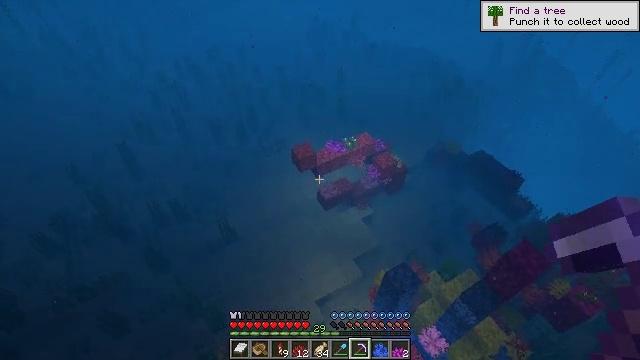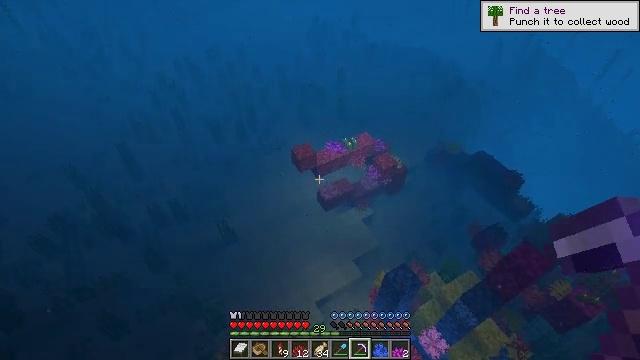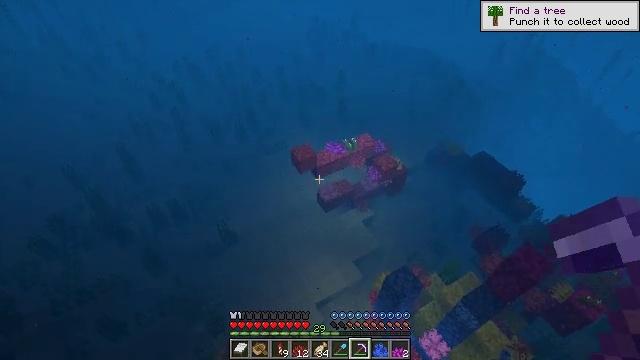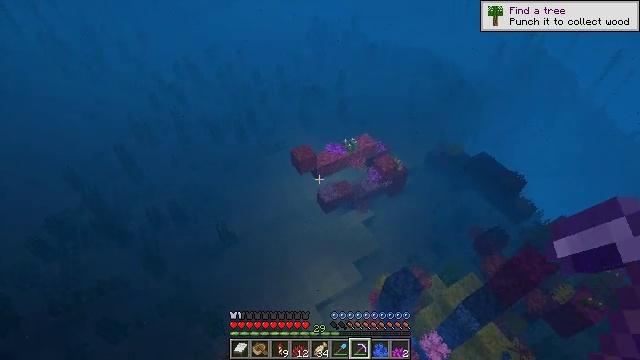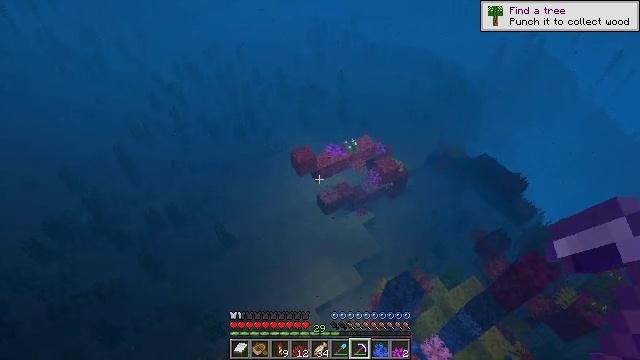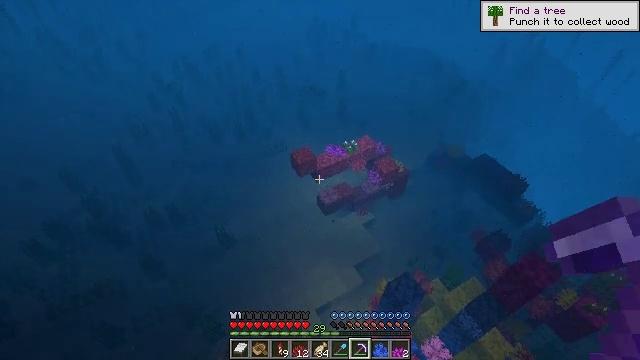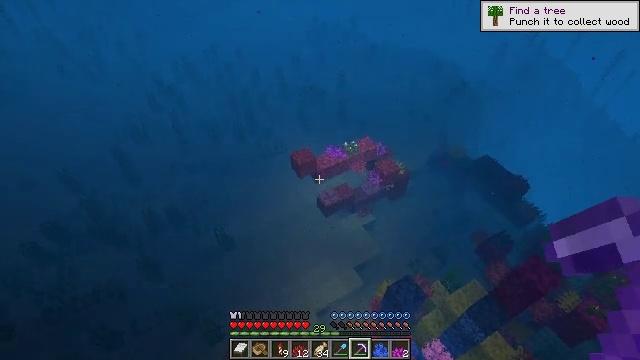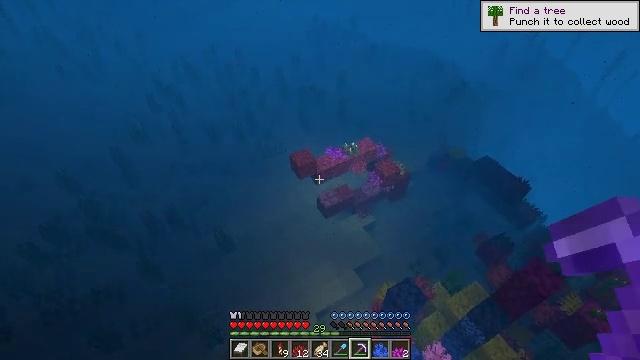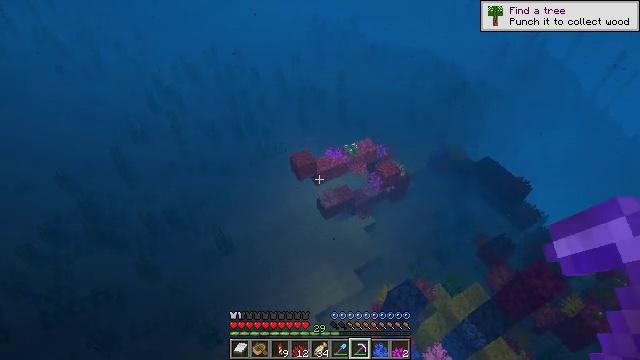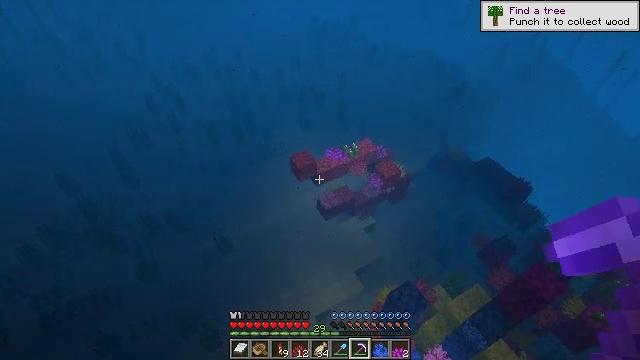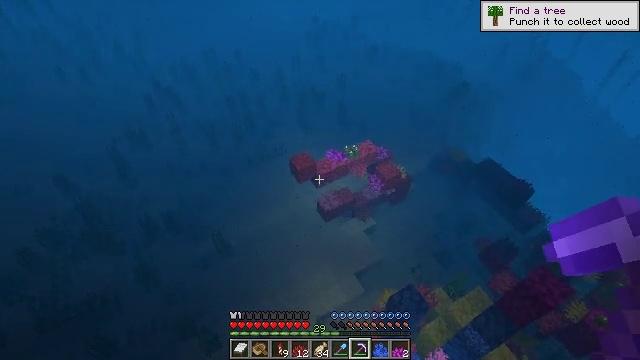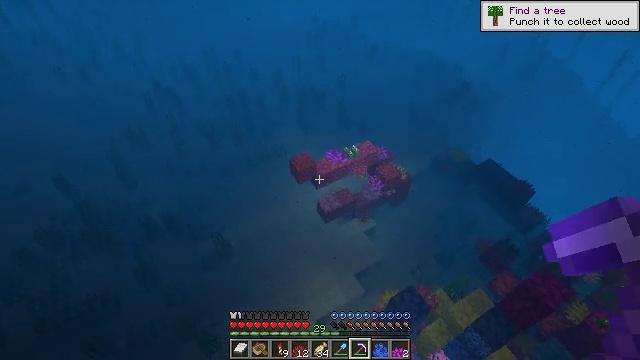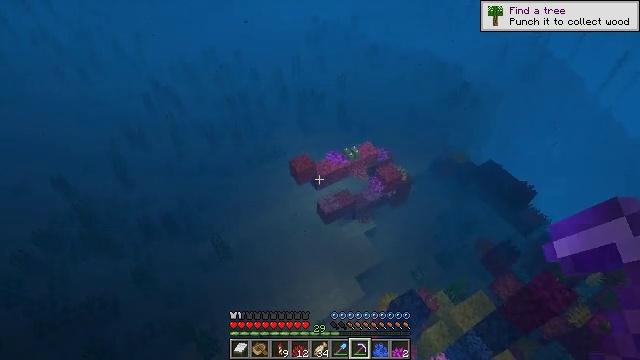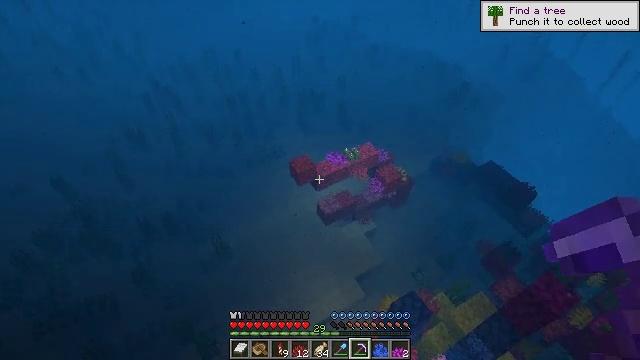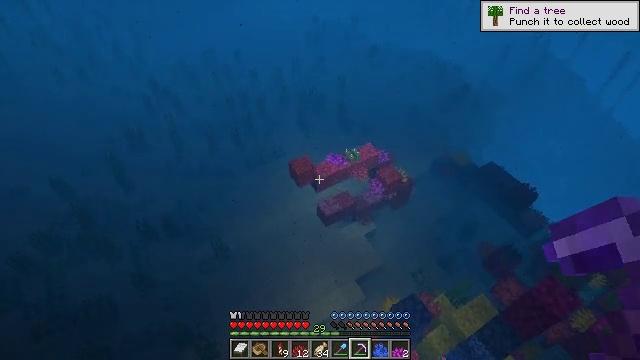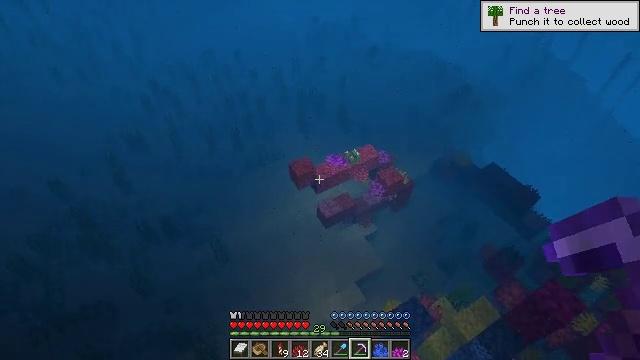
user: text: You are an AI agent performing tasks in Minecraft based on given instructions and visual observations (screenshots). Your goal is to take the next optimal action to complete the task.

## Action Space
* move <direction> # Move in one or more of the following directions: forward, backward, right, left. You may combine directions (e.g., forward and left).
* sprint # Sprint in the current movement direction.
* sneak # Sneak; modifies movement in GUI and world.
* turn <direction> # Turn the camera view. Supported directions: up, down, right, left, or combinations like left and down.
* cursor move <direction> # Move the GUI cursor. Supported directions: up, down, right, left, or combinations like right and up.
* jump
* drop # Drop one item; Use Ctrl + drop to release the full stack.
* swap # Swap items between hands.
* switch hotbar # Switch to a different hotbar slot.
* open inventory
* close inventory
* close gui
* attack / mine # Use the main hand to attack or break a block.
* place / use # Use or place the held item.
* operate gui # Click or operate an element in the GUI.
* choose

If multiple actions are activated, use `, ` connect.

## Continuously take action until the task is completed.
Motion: motion action
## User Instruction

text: Attack the fire coral wall fan to collect it.
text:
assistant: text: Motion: move forward
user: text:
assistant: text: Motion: move forward
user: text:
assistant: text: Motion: move forward
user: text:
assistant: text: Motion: move forward
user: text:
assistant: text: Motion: move forward
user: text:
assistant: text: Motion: move forward
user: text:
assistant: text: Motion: move forward
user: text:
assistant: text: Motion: move forward
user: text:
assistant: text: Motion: move forward
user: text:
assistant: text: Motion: move forward
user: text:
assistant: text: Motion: move forward
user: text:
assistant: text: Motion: move forward
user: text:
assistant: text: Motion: move forward
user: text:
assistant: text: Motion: move forward
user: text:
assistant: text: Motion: move forward
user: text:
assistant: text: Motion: move forward
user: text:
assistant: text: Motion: move forward
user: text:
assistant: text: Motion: move forward
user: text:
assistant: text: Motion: move forward
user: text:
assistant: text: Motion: move forward, turn right
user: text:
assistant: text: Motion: move forward, turn right
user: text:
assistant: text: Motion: move forward
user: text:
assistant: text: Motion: move forward
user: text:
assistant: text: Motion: move forward
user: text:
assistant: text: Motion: move forward
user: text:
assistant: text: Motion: move forward
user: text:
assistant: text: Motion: move forward, sneak
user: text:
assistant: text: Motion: move forward, sneak
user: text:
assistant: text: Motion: move forward
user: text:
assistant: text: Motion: move forward